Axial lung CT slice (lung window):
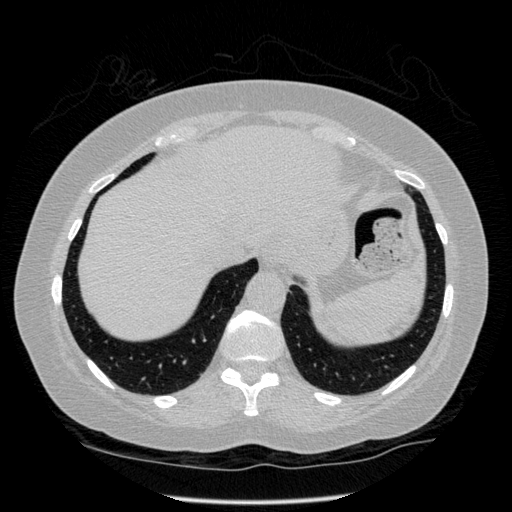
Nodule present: no